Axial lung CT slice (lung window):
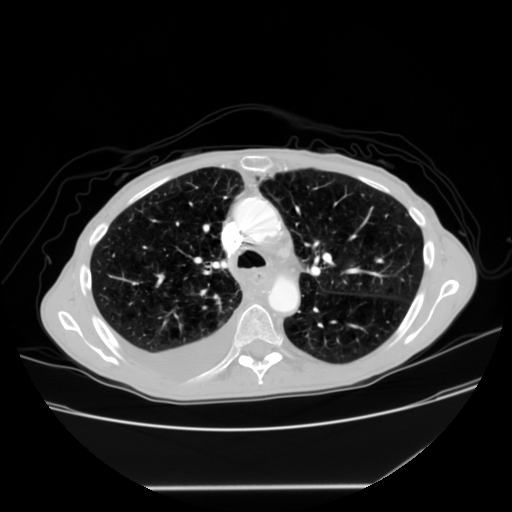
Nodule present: no